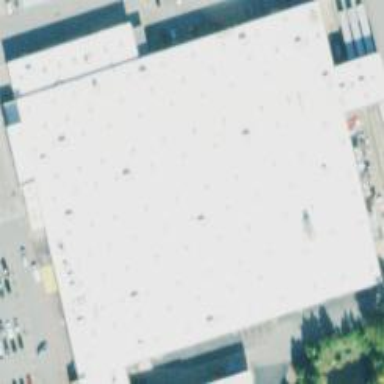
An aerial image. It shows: Wholesale shop housed in building.